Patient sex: F
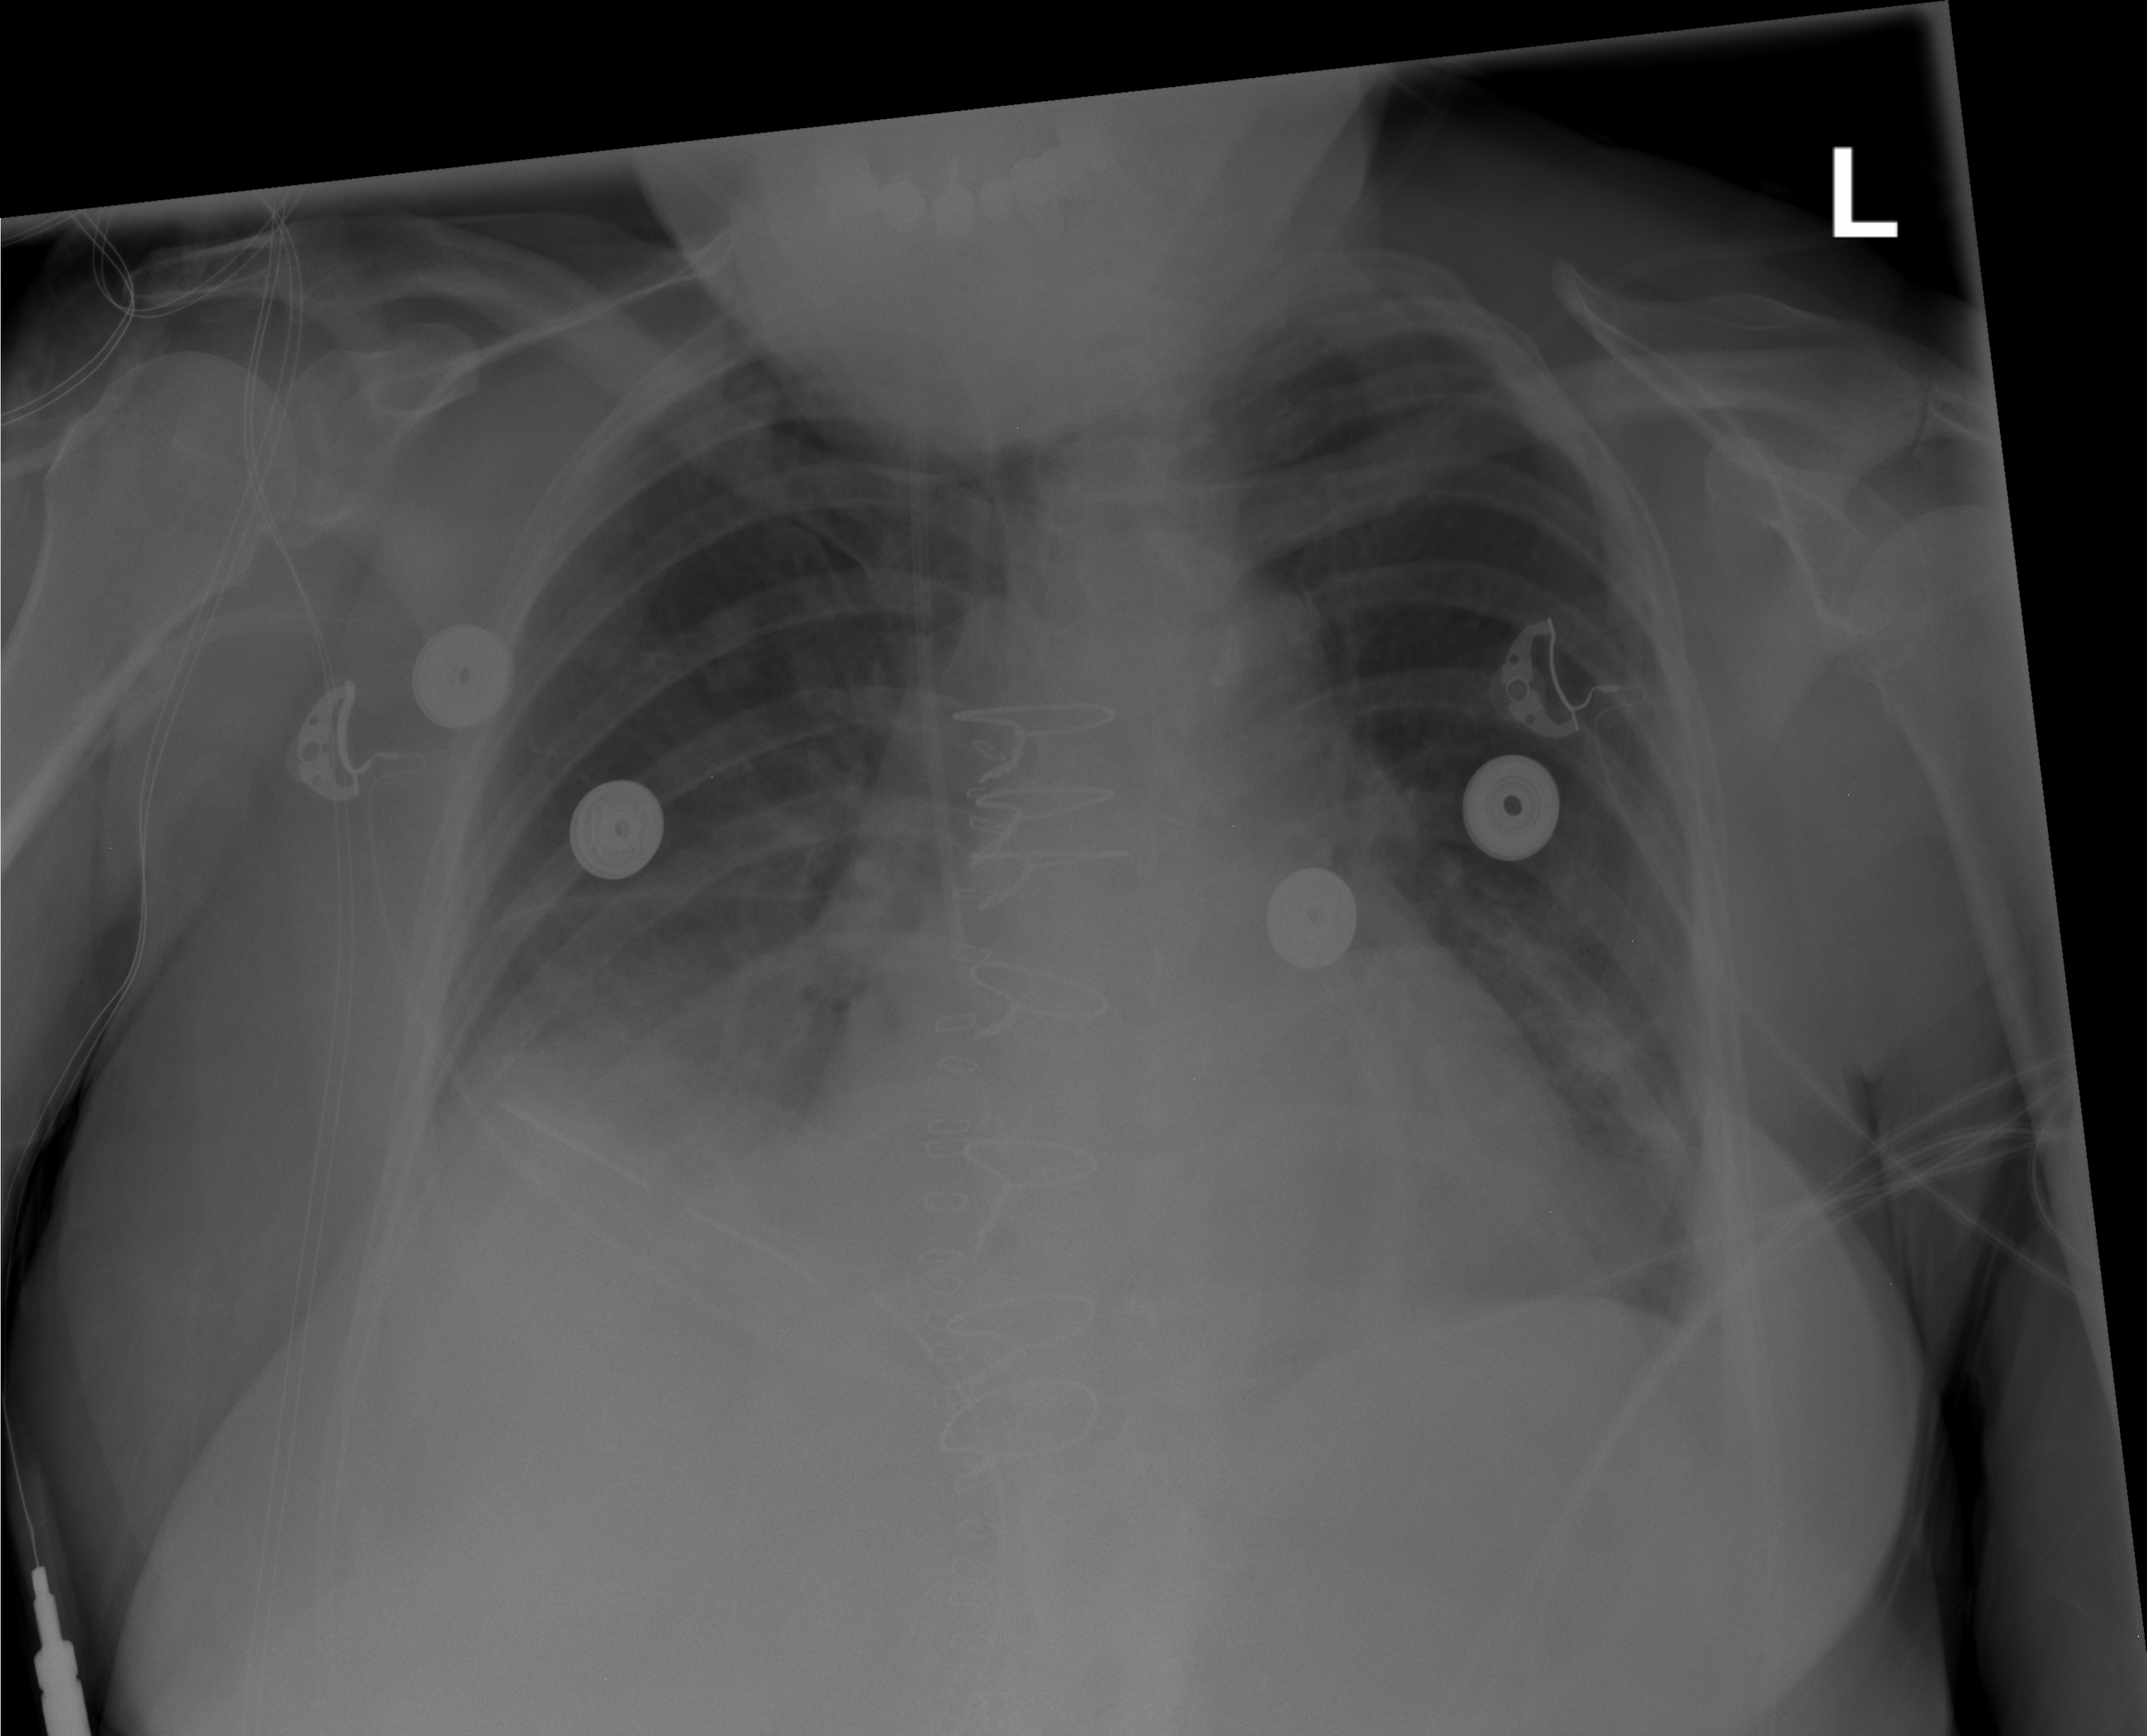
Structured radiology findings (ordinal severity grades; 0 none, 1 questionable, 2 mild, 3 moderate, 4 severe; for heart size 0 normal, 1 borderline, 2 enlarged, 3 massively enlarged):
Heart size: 1
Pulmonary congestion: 0
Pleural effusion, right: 2
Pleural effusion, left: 0
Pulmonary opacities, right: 0
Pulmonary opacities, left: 0
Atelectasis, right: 2
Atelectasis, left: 2